Question: I am on a time crunch, and I can't seem to get Netbeans (6.9.1) to find a library
I need to incorporate a memory allocator form <URL>, I have coded what I believe to be a correct incorporation of the ~/cds-0.8.0/cds/memory/michael/allocator.h file.
The problem I have is that in my Netbeans project, it can't find the library.
I have '#include <cds/memory/michael/allocator.h>'
but it says it can't find the file. I placed the cds folder next to my main.cpp file.
I also ran the "build-linux-ia64.sh" script in the build folder as well.
I have the boost library installed through apt-get command 'sudo apt-get install libboost1.40-all'
Lastly I am runing UBUNTU (Latest build, fully up to date).
Here is a picture of my project settings as well.

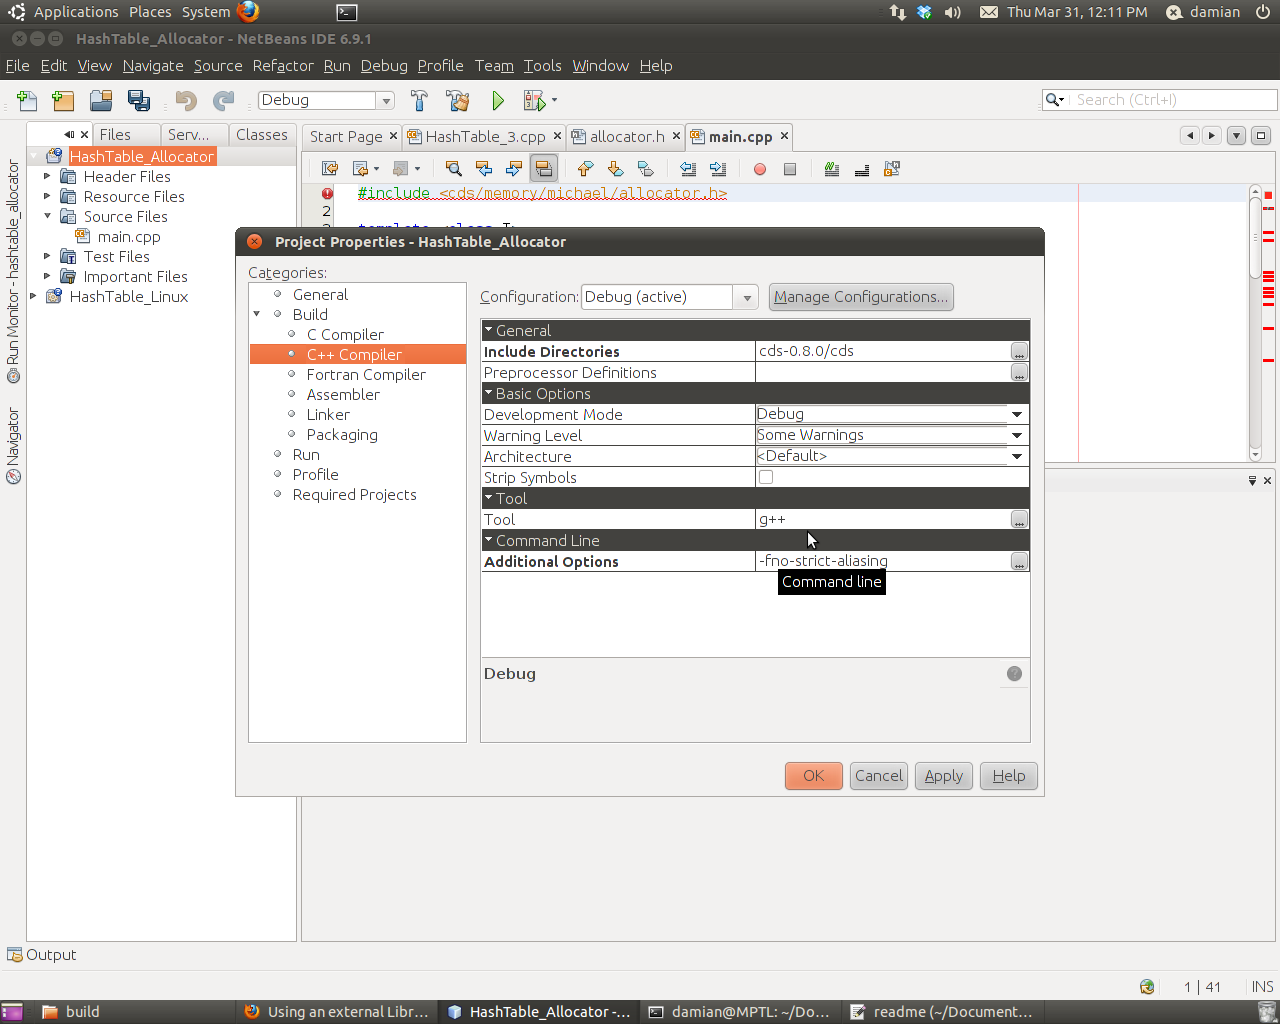
Answer: To anyone else wanting to use this library here is the general guide:
First Make Sure you know if your system is 32 bits or 64, do not assume, since it is a 6 core, 8gb of Memory beast that it is running 64, like i did.
1) In the cds-0.8.0/build/sample, copy the script that best suites your os (I have no suggestions for Mac users, as there is no script), and copy it to the build folder (one level up)
2) Run the Script, it may take a while, if it finishes quick check the log.
3) In netbeans u need to set the following configurations
C++ Compiler:
Include Directories: cds-0.8.0
Additional Options: -msse2 -fno-strict-aliasing
The Linker:
Additional Library Directories: cds-0.8.0/bin/gcc-x86-linux-32
Libraries: cds-0.8.0/bin/.../libcds.so
Additional Options: -msse2 -fno-strict-aliasing -shared -fpic
Good Luck, this library has a lot of promise
Note this library is still giving me trouble, but it compiles with these steps